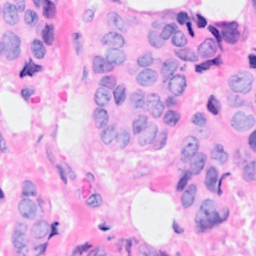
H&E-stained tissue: Breast